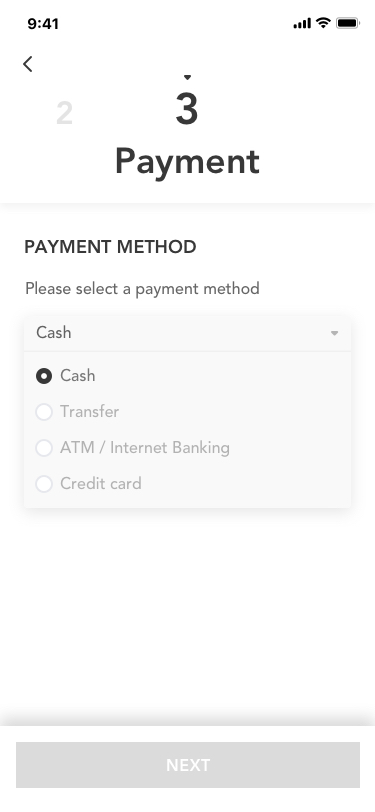
Text in this UI design:
PAYMENT METHOD
Transfer
ATM / Internet Banking
Credit card
Cash
Cash
Please select a payment method
2
3
Payment